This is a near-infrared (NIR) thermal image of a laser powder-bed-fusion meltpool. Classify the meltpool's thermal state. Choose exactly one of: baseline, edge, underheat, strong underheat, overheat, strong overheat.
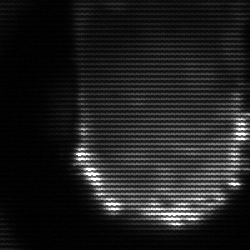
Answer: baseline